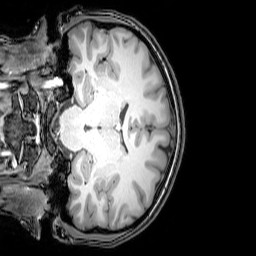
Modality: T1w
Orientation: coronal
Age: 26
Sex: female
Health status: healthy
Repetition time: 0.081 s
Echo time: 0.037 s